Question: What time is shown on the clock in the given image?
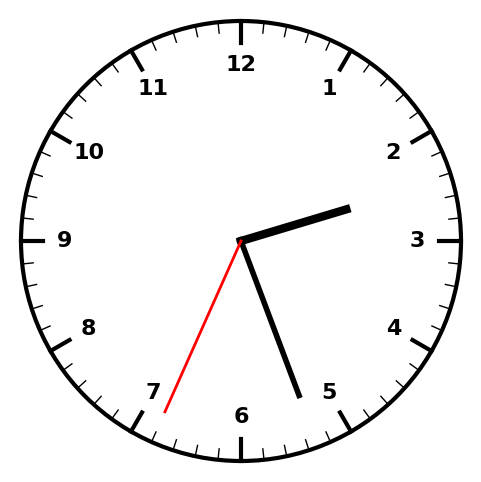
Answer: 02:26:34